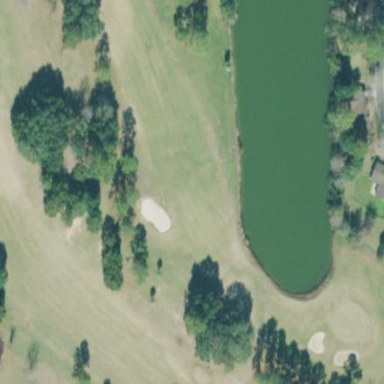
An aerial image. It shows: Golf fairway surrounded by grass.